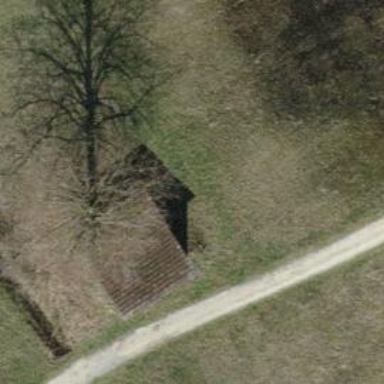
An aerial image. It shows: Hut.